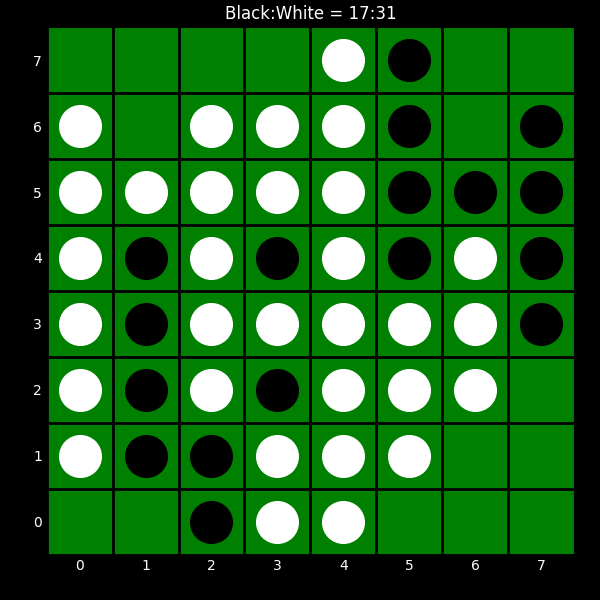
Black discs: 17
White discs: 31